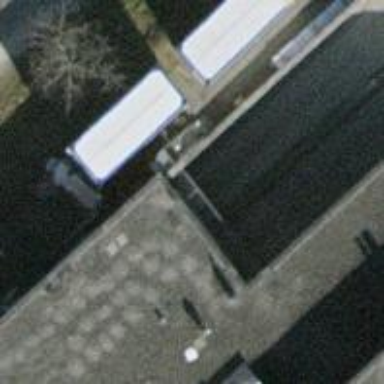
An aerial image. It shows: Parking entrance.